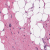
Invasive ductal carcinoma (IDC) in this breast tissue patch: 0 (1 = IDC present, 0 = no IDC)